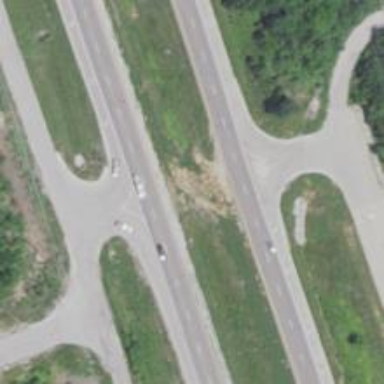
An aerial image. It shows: Asphalt motorway.